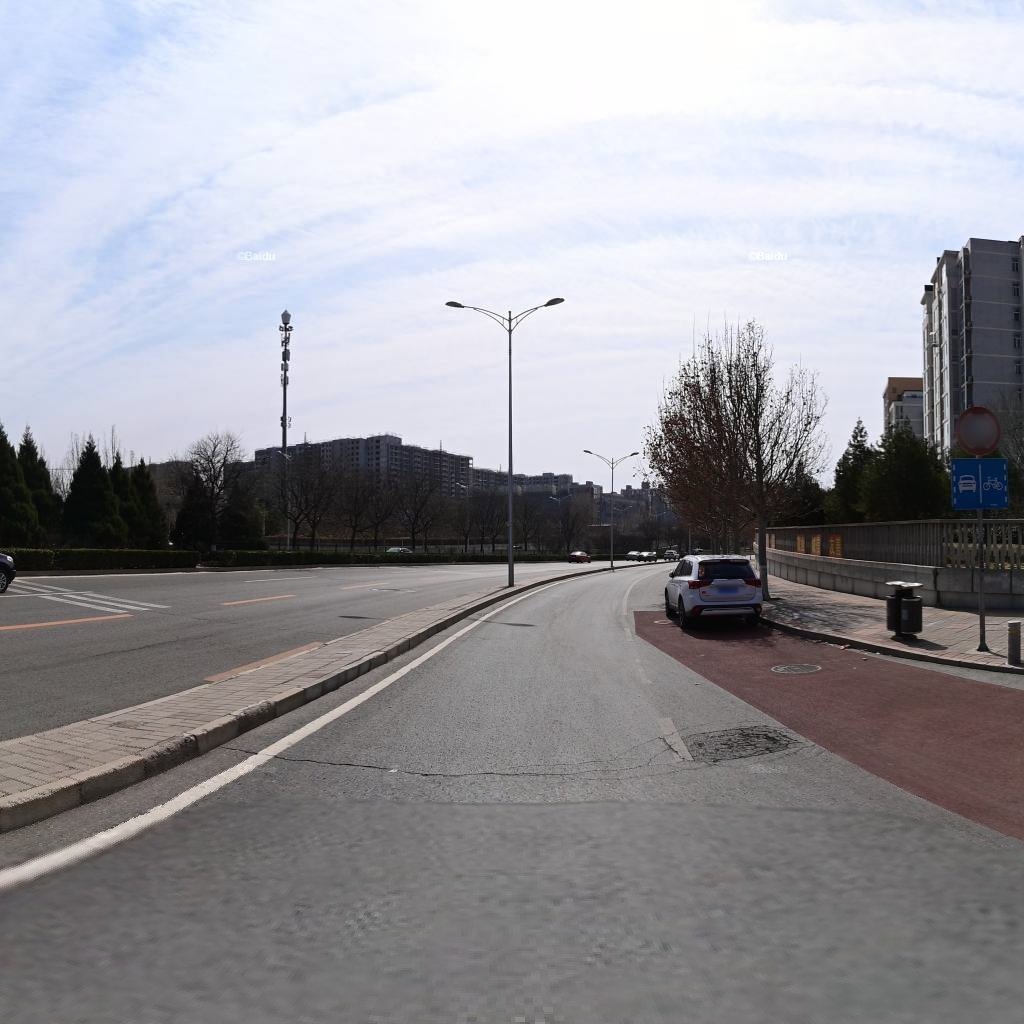
Region: Haidian
Road damage annotations: alligator crack, transverse crack, manhole cover